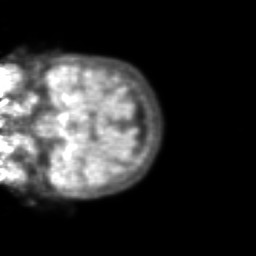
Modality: PET
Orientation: coronal
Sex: female
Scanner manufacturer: ge